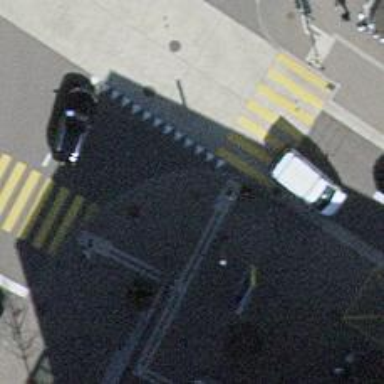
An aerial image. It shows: Kerb serving as barrier.